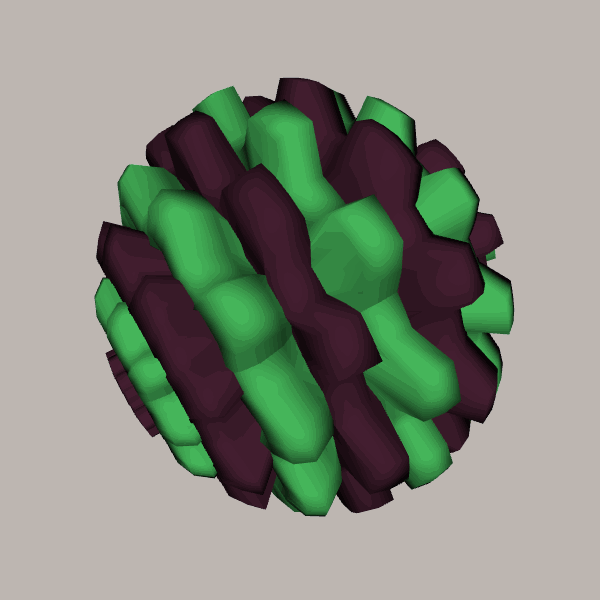
Background: light